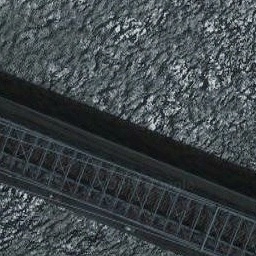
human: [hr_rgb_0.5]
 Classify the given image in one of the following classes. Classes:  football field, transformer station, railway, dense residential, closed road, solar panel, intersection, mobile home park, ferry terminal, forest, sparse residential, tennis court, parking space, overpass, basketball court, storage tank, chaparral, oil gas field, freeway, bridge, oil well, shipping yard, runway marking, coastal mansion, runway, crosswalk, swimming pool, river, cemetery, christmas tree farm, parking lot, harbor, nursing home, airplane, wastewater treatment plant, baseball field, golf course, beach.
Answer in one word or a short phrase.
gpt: bridge